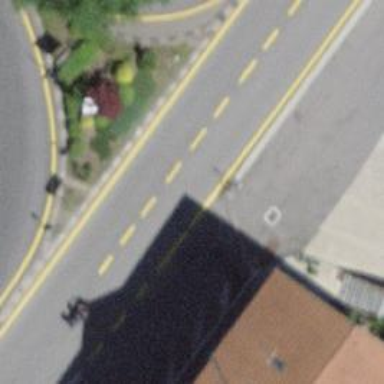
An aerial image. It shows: Raised kerb.